Here is the envelope spectrum of one vibration snapshot from a rolling-element bearing, with each characteristic fault-frequency family marked on the frequency axis. Based on the visible evidence, which condition applies: normal, inner_race, outer_race, ball?
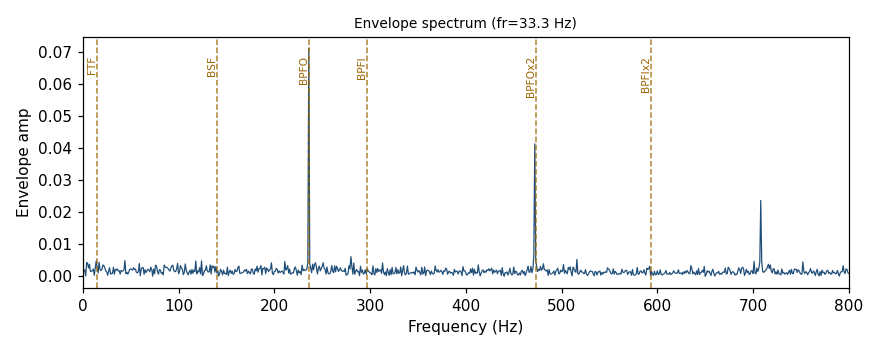
Answer: outer_race